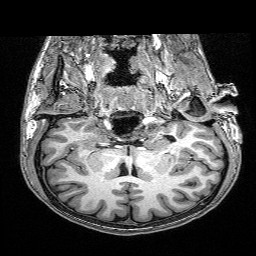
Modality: T1w
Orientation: sagittal